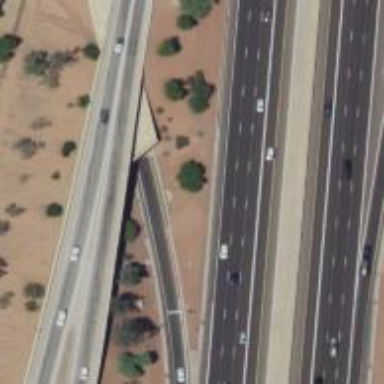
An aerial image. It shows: Motorway link.